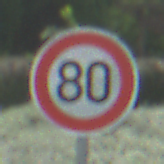
Verkehrszeichen: Geschwindigkeit80
Umgebung: Outdoor, Nature
Tageszeit: Midday
Wetter: PartlyCloudy
Licht: Natural
Jahreszeit: NotSpecified
Kontrast: HighContrast